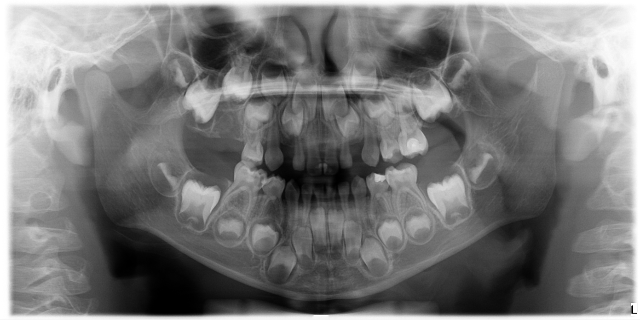
child